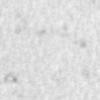
Label: no_change